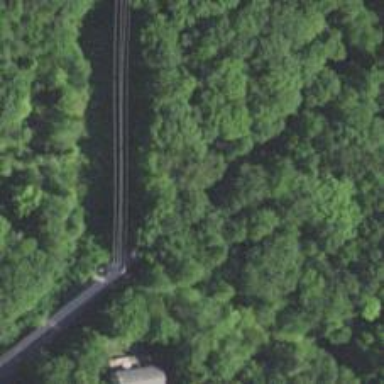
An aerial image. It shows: Abandoned historic railway that used to serve the area.